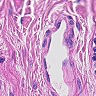
Metastatic tissue present: no